Question: I have a FrameLayout with multiple ImageViews as shown in the image.
I have registered listeners to all these Imageviews.
I have positioned the ImageViews using android:layout_gravity, android:paddingLeft and android:paddingRight due to which the 'images are overlapping'.
My Activity class is as follows:
'''
@Override
public void onCreate(Bundle savedInstanceState) {
super.onCreate(savedInstanceState);
setContentView(R.layout.main);
ivbglogin = (ImageView) findViewById(R.id.bglogin);
ivlogin = (ImageView) findViewById(R.id.login);
tvlogin = (TextView) findViewById(R.id.tvlogin);
ivbgsignup = (ImageView) findViewById(R.id.bgsignup);
ivsignup = (ImageView) findViewById(R.id.signup);
tvsignup = (TextView) findViewById(R.id.tvsignup);
ivbglogin.setOnClickListener(this);
ivlogin.setOnClickListener(this);
tvlogin.setOnClickListener(this);
ivbgsignup.setOnClickListener(this);
ivsignup.setOnClickListener(this);
tvsignup.setOnClickListener(this);
}
'''
and
'''
@Override
public void onClick(View v) {
switch (v.getId()) {
case R.id.bglogin:
Toast.makeText(AstralPadActivity.this, "bglogin", Toast.LENGTH_SHORT).show();
break;
case R.id.login:
Toast.makeText(AstralPadActivity.this, "login", Toast.LENGTH_SHORT).show();
break;
case R.id.tvlogin:
Toast.makeText(AstralPadActivity.this, "tvlogin", Toast.LENGTH_SHORT).show();
openLoginDialog();
break;
case R.id.bgsignup:
Toast.makeText(AstralPadActivity.this, "bgsignup", Toast.LENGTH_SHORT).show();
break;
case R.id.signup:
Toast.makeText(AstralPadActivity.this, "signup", Toast.LENGTH_SHORT).show();
break;
case R.id.tvsignup:
Toast.makeText(AstralPadActivity.this, "tvsignup", Toast.LENGTH_SHORT).show();
break;
}
}
'''
The Framwlayout is
'''
<FrameLayout
android:layout_width="fill_parent"
android:layout_height="wrap_content"
android:layout_weight="40"
android:background="@drawable/start_bottombg" >
<ImageView
android:id="@+id/bglogin"
android:layout_width="wrap_content"
android:layout_height="wrap_content"
android:layout_gravity="center"
android:paddingRight="194dp"
android:paddingBottom="8dp"
android:paddingTop="8dp"
android:src="@drawable/start_loginbg" />
<ImageView
android:id="@+id/login"
android:layout_width="wrap_content"
android:layout_height="wrap_content"
android:layout_gravity="center"
android:paddingBottom="15dp"
android:paddingRight="200dp"
android:paddingTop="15dp"
android:src="@drawable/icon_login" />
<TextView
android:id="@+id/tvlogin"
android:layout_width="wrap_content"
android:layout_height="wrap_content"
android:layout_gravity="center"
android:paddingRight="120dp"
android:text="Log In"
android:textSize="15dp"
android:textStyle="bold" />
<ImageView
android:id="@+id/bgor"
android:layout_width="25dp"
android:layout_height="25dp"
android:layout_gravity="center"
android:src="@drawable/start_or" />
<ImageView
android:id="@+id/bgsignup"
android:layout_width="wrap_content"
android:layout_height="wrap_content"
android:layout_gravity="center"
android:paddingLeft="190dp"
android:paddingBottom="8dp"
android:paddingTop="8dp"
android:src="@drawable/start_signupbg" />
<ImageView
android:id="@+id/signup"
android:layout_width="wrap_content"
android:layout_height="wrap_content"
android:layout_gravity="center"
android:paddingBottom="15dp"
android:paddingLeft="100dp"
android:paddingTop="15dp"
android:src="@drawable/icon_signup" />
<TextView
android:id="@+id/tvsignup"
android:layout_width="wrap_content"
android:layout_height="wrap_content"
android:layout_gravity="center"
android:paddingLeft="200dp"
android:text="Sign Up"
android:textSize="15dp"
android:textStyle="bold" />
</FrameLayout>
'''
So when I click on the brown ImageView, it is calling the green one.
I want to know how to register listeners to each one of these elements and invoke those specific listeners on click of respective widgets please.
Thanks in advance.
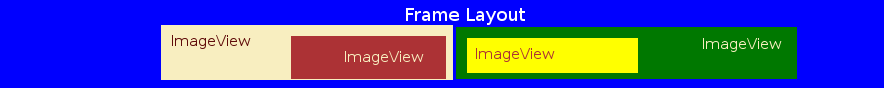
Answer: The issue was because I was using 'android:paddingLeft="200dp"' instead of 'android:layout_marginLeft="100dp"'. Because of the padding the images were overlapping. Now it works fine.